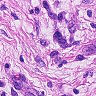
Metastatic tissue present: yes